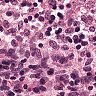
Metastatic tissue present: no